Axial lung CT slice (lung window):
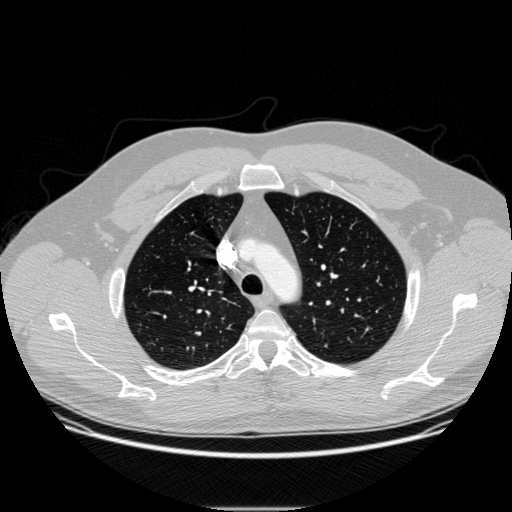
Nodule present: no